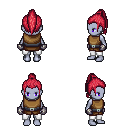
a pixel art fantasy rpg character, female body template, dark elf, purple skin, leather chest armor, white pants, ruby red long topknot hairstyle, metal gloves, four views (front, back, left, right), 2x2 character sprite sheet, small pixel art, hard edges, no anti-aliasing